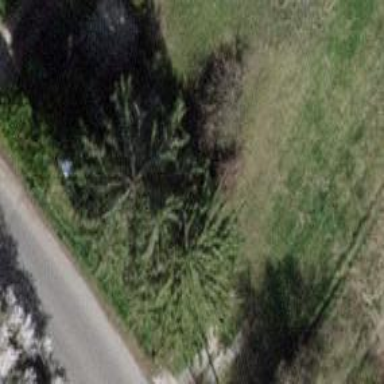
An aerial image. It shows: Evergreen tree with needle-leaved leaves.